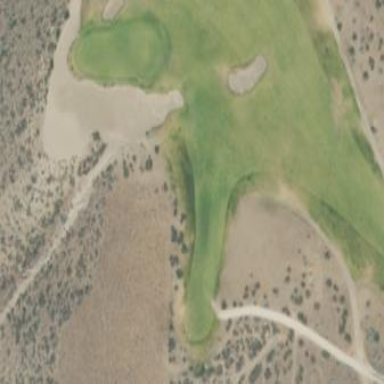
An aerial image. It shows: Sand bunker on golf course.